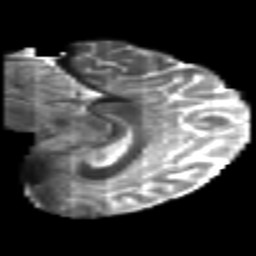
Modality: T2w
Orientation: sagittal
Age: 35
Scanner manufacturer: philips
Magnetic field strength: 3 T
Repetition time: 8.6 s
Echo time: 0.127 s